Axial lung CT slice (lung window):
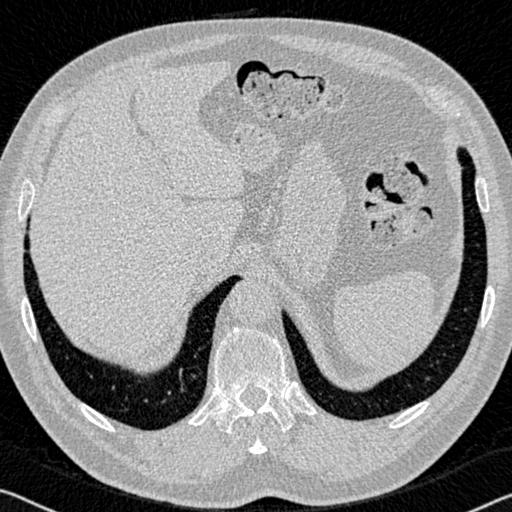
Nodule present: no